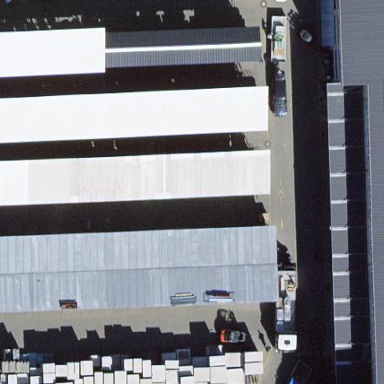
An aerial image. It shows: Industrial building.